Field crop: maize
Growth stage: 2
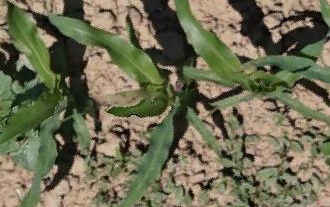
Species: maize